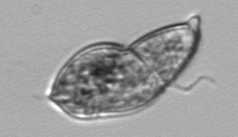
Label: Gyrodinium